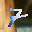
Label: 7